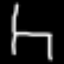
Label: chair